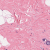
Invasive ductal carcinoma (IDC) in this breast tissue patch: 0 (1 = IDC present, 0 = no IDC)